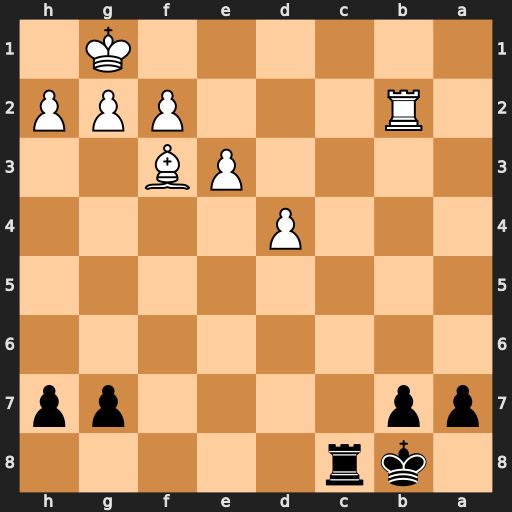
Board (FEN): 1kr5/pp4pp/8/8/3P4/4PB2/1R3PPP/6K1
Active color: b
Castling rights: -
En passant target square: -
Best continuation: Rc1+ Bd1 Rxd1#